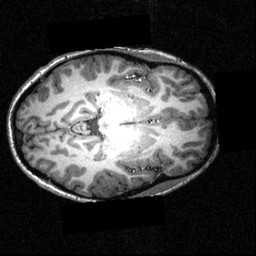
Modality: T1w
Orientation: axial
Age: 26
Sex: female
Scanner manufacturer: siemens
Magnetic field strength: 3.951 T
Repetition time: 1.5 s
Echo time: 0.00335 s